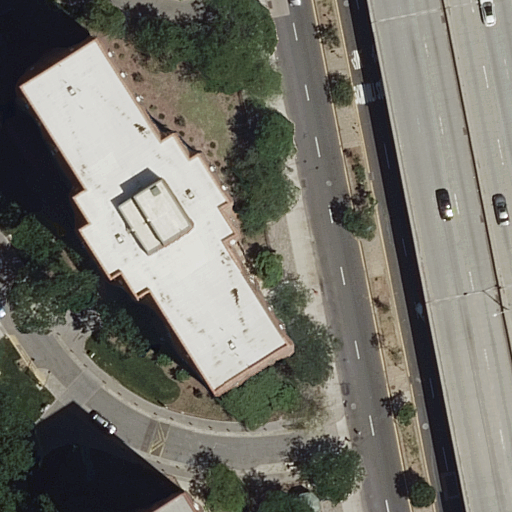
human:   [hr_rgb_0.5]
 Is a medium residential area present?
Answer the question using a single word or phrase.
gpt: no

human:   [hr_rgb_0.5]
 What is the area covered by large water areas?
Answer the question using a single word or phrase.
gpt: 0m2

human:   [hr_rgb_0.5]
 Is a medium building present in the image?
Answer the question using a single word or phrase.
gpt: no

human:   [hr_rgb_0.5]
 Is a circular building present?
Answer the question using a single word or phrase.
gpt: no

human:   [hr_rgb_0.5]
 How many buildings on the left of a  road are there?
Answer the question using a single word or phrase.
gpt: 2

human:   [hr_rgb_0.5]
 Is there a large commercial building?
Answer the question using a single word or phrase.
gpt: no

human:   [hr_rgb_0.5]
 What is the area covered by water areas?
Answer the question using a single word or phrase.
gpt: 0m2

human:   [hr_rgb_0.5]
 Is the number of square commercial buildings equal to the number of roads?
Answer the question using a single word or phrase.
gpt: no

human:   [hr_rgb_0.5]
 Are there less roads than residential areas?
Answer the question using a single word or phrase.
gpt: no

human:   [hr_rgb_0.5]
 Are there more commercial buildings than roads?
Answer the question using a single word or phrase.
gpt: no

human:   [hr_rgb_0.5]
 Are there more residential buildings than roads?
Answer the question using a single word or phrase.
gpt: no

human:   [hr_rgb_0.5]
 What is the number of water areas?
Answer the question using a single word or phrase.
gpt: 0

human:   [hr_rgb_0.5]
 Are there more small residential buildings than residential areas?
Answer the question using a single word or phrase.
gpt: no

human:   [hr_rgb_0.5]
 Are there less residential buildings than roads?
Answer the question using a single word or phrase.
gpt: yes

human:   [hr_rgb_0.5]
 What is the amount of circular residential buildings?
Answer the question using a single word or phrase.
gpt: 0

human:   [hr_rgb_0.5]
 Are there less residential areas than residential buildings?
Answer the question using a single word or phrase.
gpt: yes

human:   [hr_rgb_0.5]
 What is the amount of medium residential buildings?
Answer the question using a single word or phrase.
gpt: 0

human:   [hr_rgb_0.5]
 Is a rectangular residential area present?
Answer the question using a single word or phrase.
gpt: yes

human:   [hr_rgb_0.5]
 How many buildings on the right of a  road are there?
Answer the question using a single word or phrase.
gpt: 1

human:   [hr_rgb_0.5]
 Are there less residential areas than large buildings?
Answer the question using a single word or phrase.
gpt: yes

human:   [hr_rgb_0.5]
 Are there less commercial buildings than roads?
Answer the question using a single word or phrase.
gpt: yes

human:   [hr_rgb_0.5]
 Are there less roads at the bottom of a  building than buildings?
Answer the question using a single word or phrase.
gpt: no

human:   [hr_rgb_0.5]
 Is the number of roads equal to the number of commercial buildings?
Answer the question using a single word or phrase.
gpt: no

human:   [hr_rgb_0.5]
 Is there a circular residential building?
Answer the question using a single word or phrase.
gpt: no

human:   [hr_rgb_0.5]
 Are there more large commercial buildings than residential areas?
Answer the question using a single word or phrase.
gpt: no

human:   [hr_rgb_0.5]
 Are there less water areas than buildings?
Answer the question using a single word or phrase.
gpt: yes

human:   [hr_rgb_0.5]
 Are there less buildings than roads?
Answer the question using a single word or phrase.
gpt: yes

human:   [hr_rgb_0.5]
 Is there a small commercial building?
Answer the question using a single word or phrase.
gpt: no

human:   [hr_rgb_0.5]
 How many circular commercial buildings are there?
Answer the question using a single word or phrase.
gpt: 0

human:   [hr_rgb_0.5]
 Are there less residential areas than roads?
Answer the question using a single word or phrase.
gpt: yes

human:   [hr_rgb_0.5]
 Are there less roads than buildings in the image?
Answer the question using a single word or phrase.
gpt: no

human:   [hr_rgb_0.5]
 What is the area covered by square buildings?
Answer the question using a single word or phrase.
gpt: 0m2

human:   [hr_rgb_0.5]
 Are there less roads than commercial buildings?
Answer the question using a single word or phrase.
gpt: no

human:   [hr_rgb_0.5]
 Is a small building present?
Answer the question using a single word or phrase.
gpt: no

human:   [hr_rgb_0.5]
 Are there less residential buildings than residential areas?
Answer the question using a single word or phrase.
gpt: no

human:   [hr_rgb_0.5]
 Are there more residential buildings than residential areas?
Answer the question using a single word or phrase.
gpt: yes

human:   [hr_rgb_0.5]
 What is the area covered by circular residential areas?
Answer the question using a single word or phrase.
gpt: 0m2